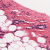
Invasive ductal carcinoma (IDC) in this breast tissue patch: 1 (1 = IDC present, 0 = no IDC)